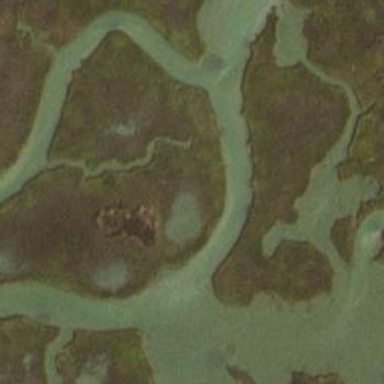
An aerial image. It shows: Tidal wetland characterized by saltmarsh vegetation.